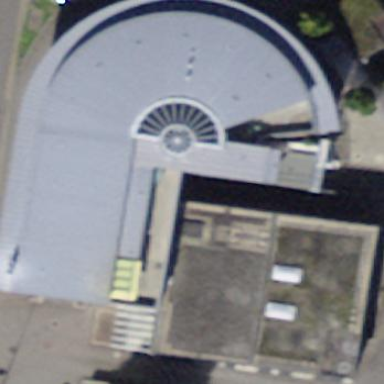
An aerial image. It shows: Office building with flat roof.